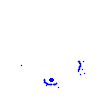
Particle: pion